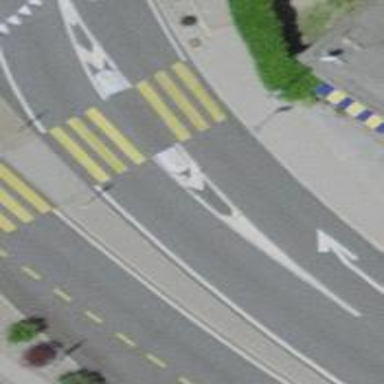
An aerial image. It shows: Kerb serving as barrier.